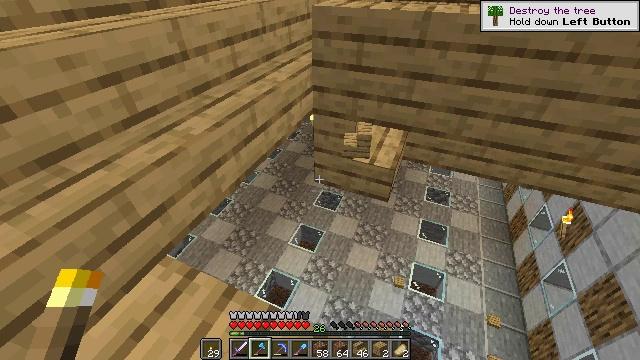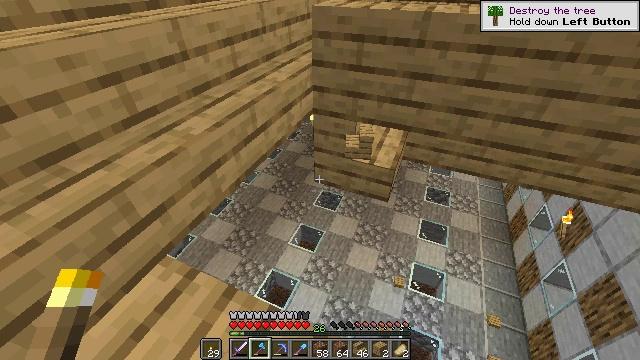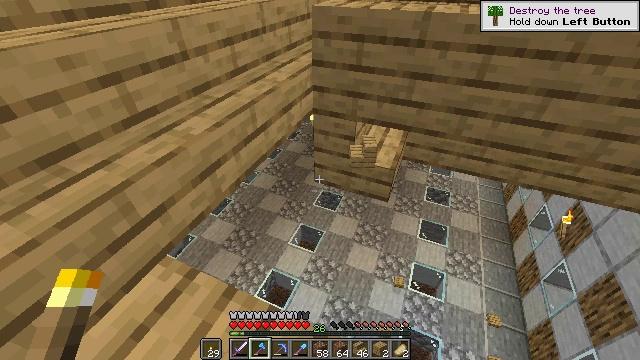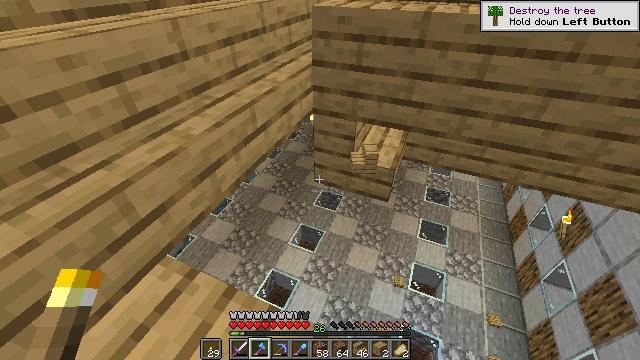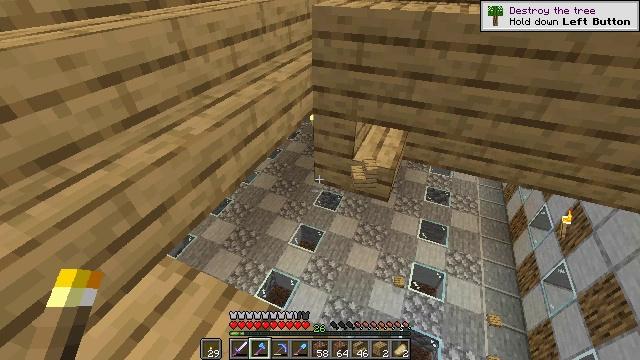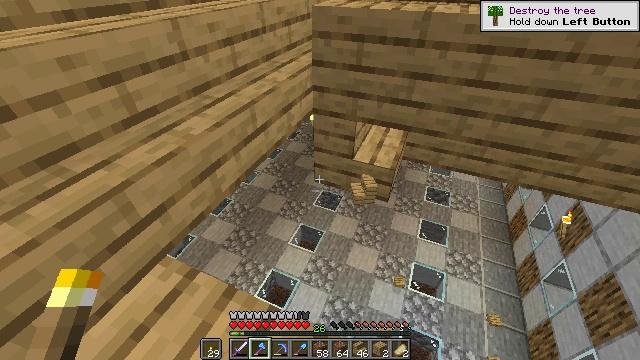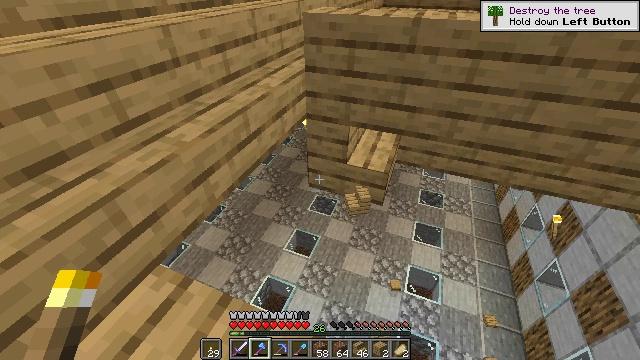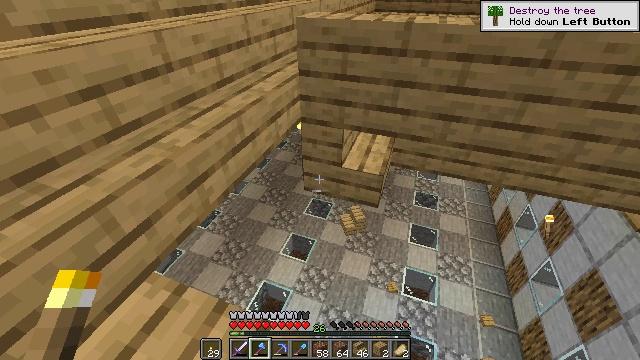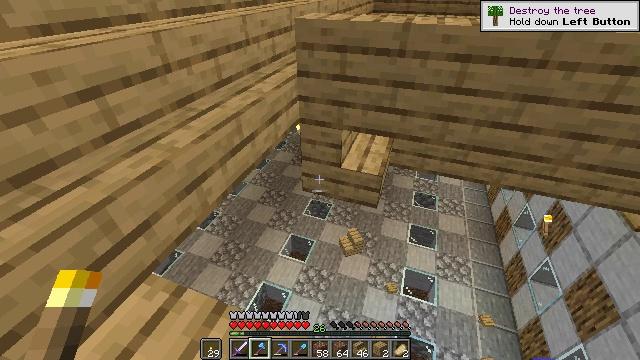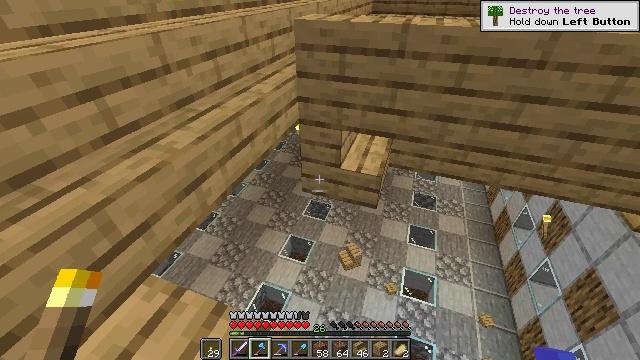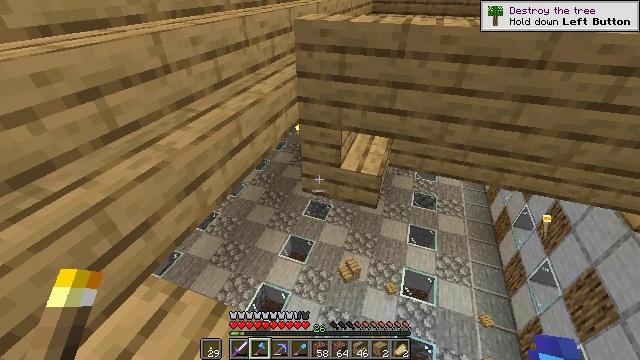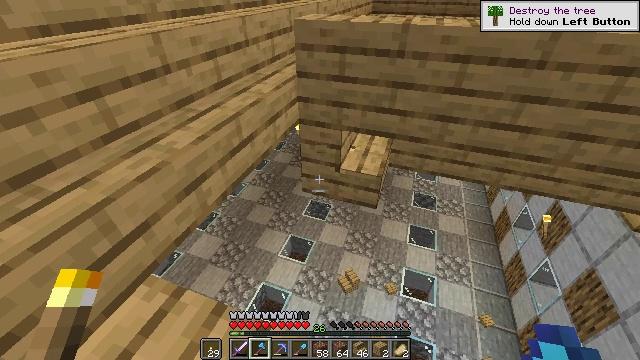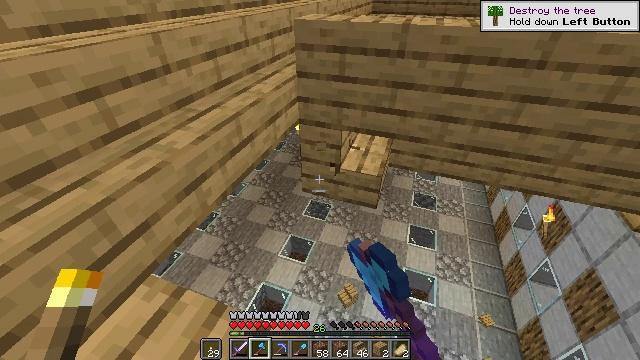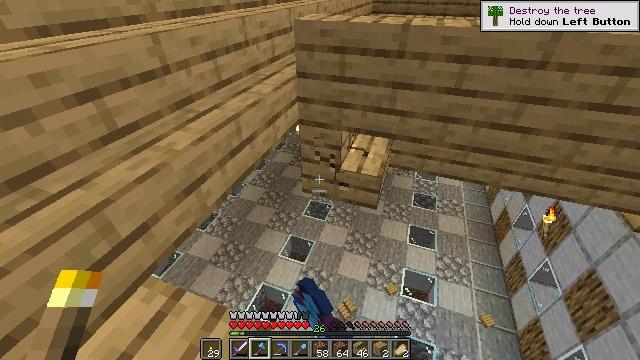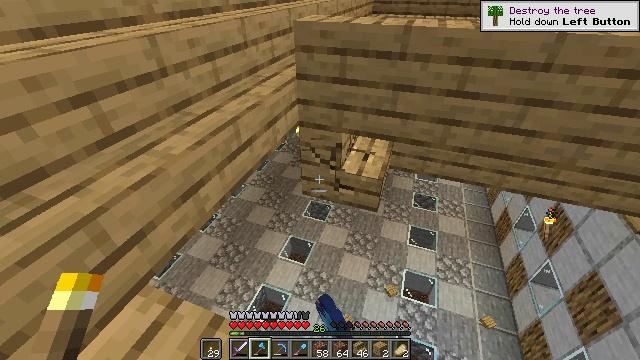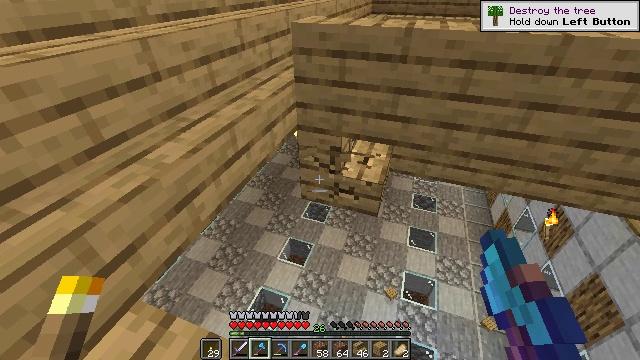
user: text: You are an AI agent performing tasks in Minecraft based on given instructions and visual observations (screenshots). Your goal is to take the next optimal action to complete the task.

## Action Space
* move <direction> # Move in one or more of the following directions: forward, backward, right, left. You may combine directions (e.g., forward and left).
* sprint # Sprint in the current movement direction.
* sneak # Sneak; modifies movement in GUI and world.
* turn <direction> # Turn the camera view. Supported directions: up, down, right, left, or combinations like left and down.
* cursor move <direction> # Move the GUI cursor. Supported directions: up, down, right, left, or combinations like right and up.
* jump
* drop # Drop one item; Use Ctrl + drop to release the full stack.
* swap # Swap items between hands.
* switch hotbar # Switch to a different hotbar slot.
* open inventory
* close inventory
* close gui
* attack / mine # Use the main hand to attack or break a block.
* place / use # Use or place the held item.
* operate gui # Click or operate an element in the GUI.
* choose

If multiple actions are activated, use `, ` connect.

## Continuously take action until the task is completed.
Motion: motion action
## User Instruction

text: Gather some oak stairs for reuse.
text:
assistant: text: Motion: sneak
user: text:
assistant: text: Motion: sneak
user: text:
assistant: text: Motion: sneak
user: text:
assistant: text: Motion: sneak
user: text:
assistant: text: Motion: sneak
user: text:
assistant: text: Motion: sneak, turn right and up
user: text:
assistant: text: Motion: sneak, turn right
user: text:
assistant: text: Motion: sneak
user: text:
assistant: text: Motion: sneak
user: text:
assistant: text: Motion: sneak
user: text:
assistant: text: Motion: sneak, attack / mine
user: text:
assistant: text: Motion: sneak, attack / mine
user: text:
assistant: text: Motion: move forward, sneak, attack / mine
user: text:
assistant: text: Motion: move forward, sneak, attack / mine
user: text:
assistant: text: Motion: move forward, sneak, attack / mine
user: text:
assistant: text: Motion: sneak, turn right, attack / mine
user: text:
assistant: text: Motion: sneak, attack / mine
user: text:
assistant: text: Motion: sneak, attack / mine
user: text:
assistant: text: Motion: sneak, attack / mine
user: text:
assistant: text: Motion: sneak, attack / mine
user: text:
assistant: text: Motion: sneak, attack / mine
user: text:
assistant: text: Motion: sneak, attack / mine
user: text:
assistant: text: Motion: sneak, attack / mine